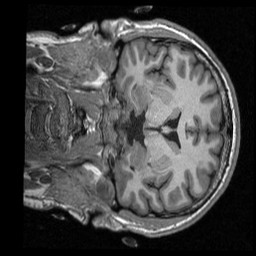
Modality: T1w
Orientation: coronal
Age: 32
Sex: male
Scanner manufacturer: siemens
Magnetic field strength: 3 T
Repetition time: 2.3 s
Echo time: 0.00298 s